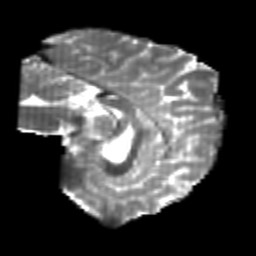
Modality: T2w
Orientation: sagittal
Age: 20
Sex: male
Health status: healthy
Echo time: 0.074 s